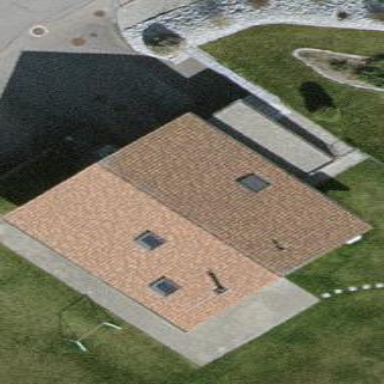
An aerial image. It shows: Detached building.